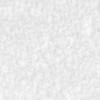
Label: no_change